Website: apple
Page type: account-selection
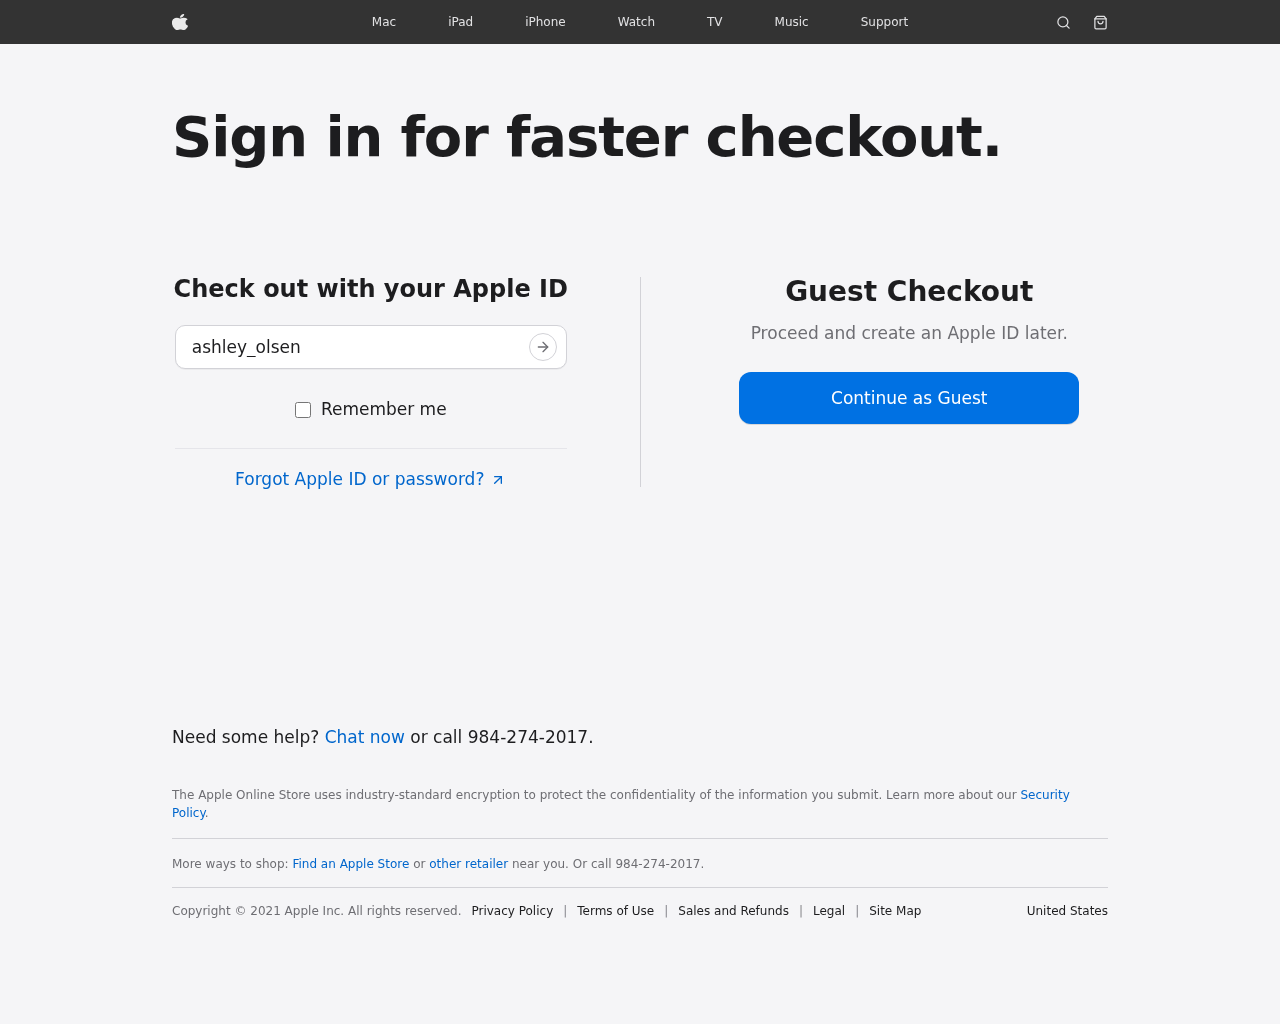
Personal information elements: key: PII_LOGIN_USERNAME
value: ashley_olsen